Question: Im using Jquery multiselect for a project.The issue i am having is that special char is not rendered well when choosen. For instance in my picklist i have the value "Anadarko E&P", when i select this value, it is displayed as "Anadarko E&P".

Do anybody know how to prevent this?
Thanks in anticipation
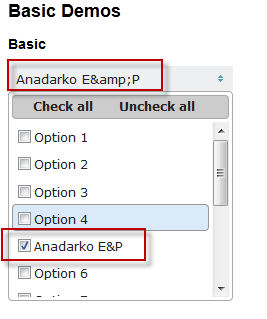
Answer: I got it to work.Find the code below :
'''
$j(selector).multiselect({
header: true,
multiple: false,
selectedList: 1,
classes: "jq_over",
selectedText: function(numChecked, numTotal, checkedItems){
for(var i = 0; i < checkedItems.length; i++){
return $j(checkedItems[i]).siblings().text();
}
}
}).multiselectfilter();
'''
I had to modify the selectedText attibute to take the label and this works correctly